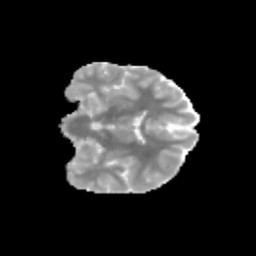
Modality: MD
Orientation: coronal
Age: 12
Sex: male
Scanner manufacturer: siemens
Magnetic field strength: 3 T
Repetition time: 3.8 s
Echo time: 0.07 s